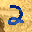
Label: 2